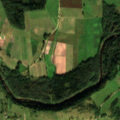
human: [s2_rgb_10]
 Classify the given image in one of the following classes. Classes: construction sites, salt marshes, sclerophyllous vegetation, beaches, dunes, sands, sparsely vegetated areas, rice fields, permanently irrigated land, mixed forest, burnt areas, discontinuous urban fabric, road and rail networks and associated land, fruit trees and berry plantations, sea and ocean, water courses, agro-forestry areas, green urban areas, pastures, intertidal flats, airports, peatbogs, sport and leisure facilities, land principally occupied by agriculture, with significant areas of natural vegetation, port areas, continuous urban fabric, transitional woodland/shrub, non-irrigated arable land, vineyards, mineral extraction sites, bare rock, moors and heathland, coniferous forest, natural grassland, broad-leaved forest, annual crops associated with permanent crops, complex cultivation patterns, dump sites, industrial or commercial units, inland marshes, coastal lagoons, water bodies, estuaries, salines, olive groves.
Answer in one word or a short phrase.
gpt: non-irrigated arable land, pastures, complex cultivation patterns, land principally occupied by agriculture, with significant areas of natural vegetation, broad-leaved forest, mixed forest, transitional woodland/shrub